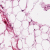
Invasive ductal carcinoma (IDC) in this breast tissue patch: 0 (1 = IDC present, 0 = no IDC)